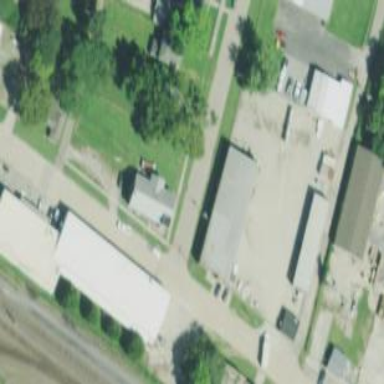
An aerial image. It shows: Warehouse.